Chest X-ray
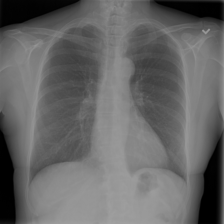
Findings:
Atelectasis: negative
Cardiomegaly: negative
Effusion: negative
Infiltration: negative
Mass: negative
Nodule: negative
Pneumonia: negative
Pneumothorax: negative
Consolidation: negative
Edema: negative
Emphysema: negative
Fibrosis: negative
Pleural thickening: negative
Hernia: negative